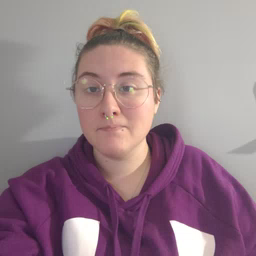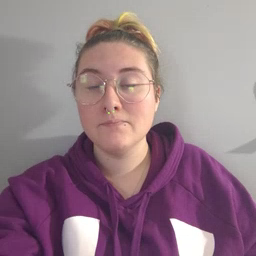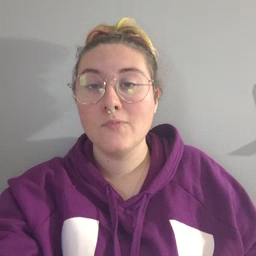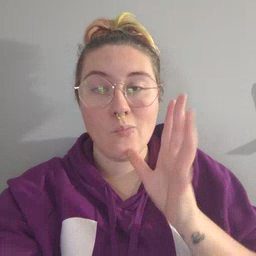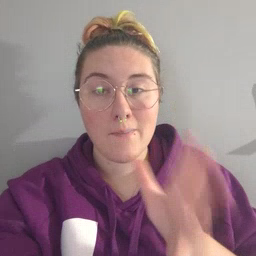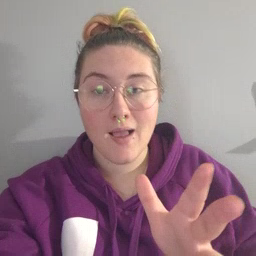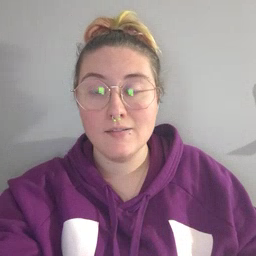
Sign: grandma